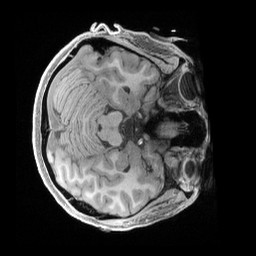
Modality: T1w
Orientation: axial
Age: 22
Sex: female
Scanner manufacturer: siemens
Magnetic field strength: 3 T
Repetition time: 2.4 s
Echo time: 0.00241 s